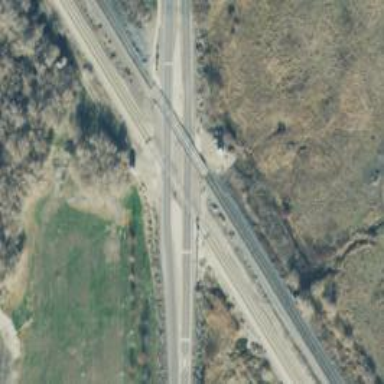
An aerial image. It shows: Railway level crossing.